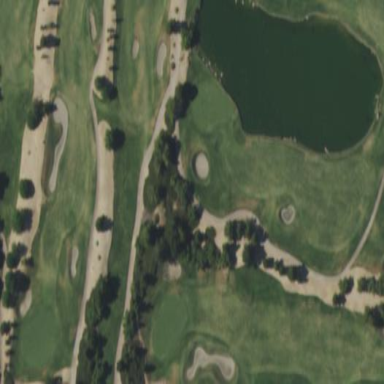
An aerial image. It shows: Scenic view of water hazard on golf course. The natural water feature adds beauty to the landscape.